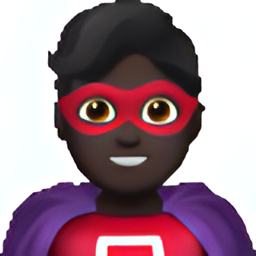
Name: man superhero dark skin tone
Emoji: 🦸🏿‍♂️
Group: People & Body
Sub-group: person-fantasy